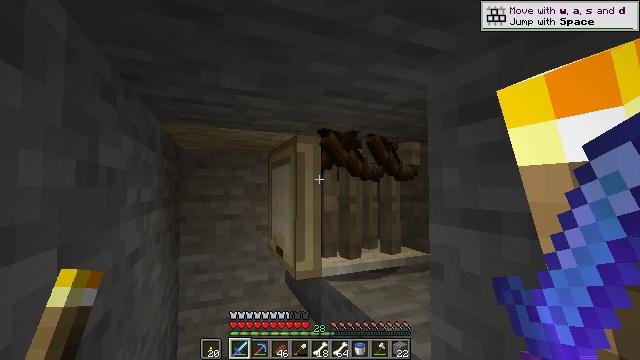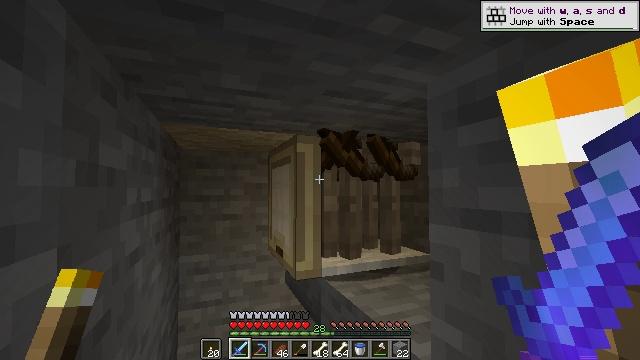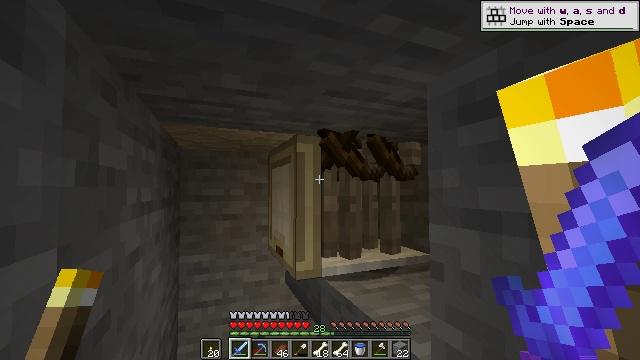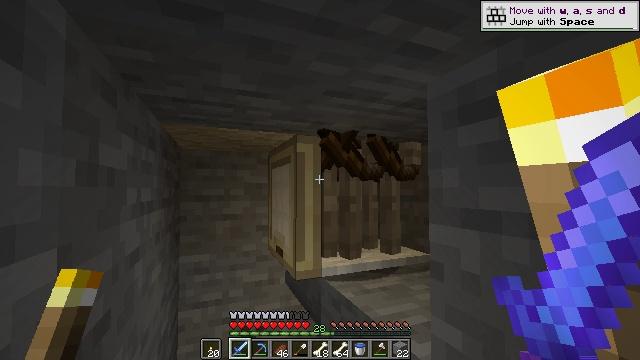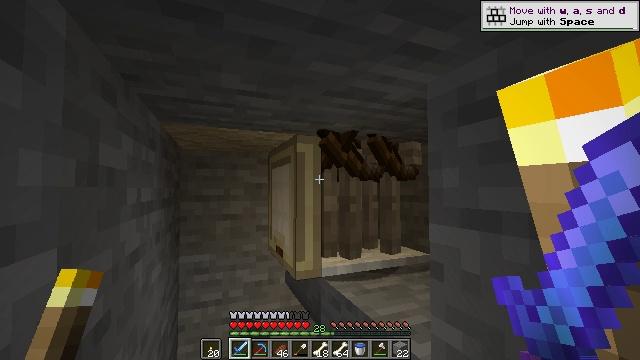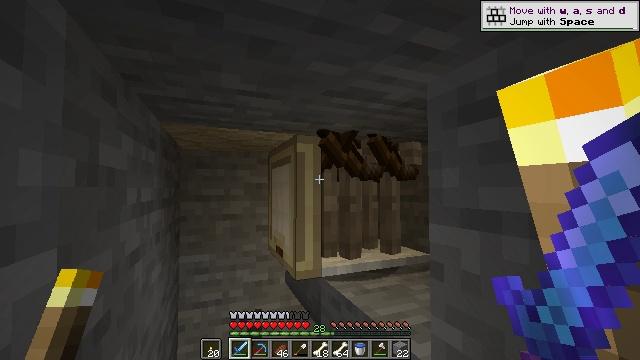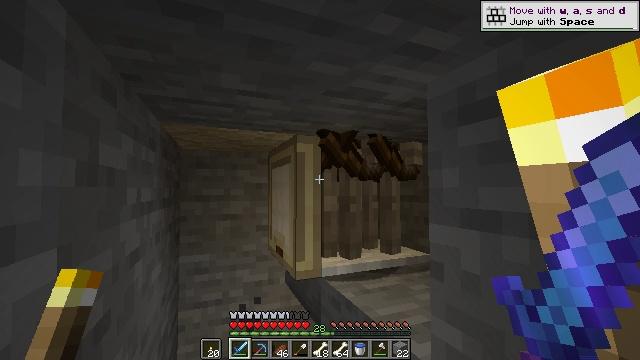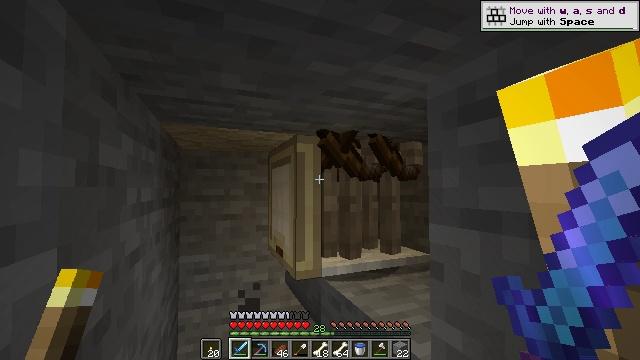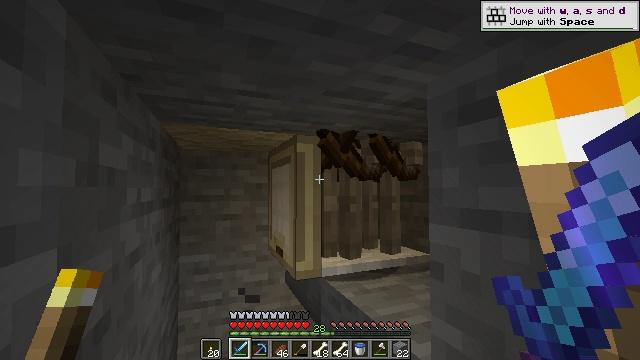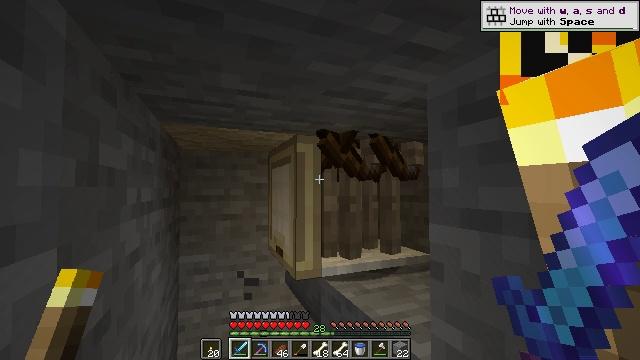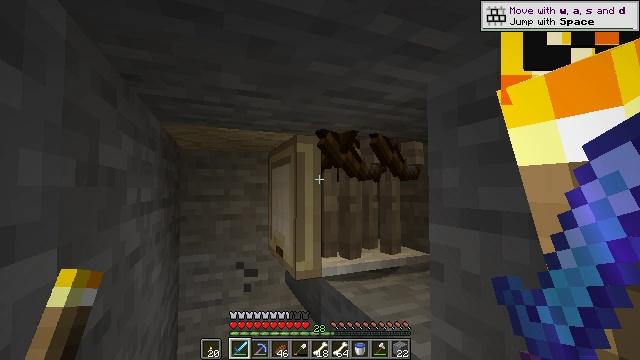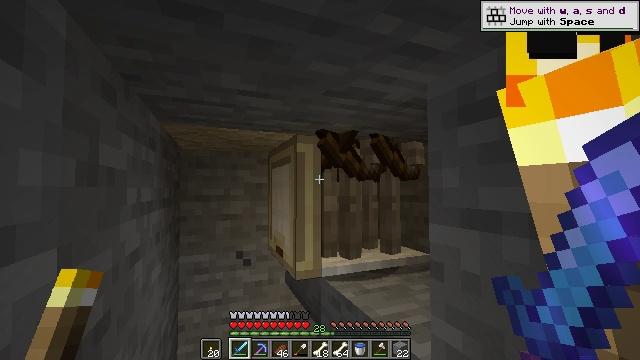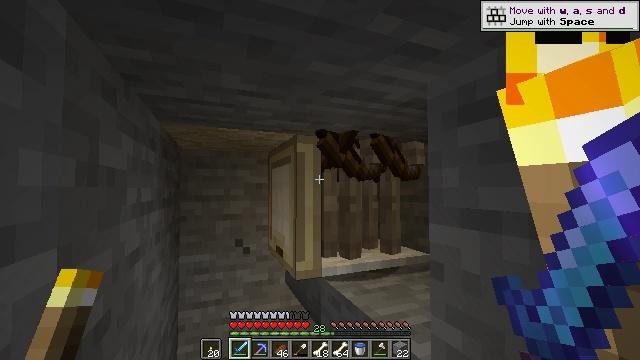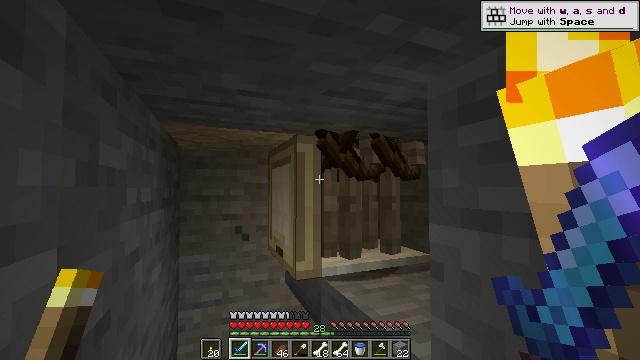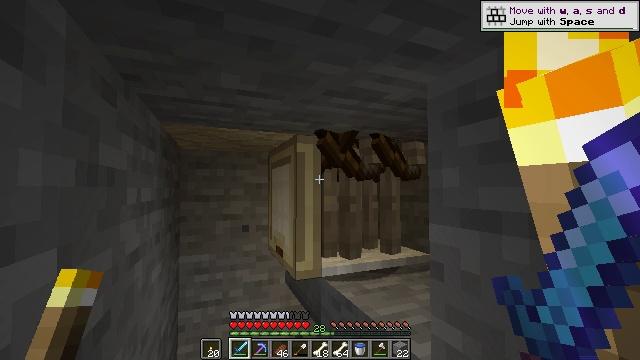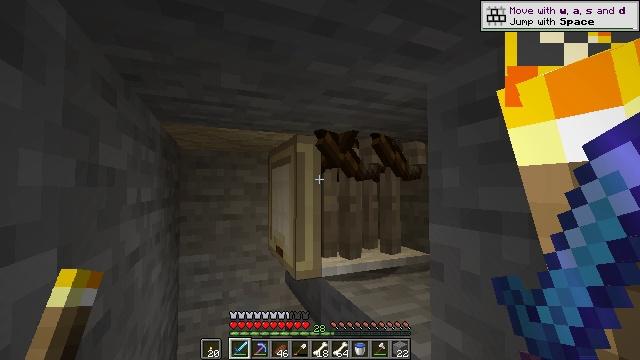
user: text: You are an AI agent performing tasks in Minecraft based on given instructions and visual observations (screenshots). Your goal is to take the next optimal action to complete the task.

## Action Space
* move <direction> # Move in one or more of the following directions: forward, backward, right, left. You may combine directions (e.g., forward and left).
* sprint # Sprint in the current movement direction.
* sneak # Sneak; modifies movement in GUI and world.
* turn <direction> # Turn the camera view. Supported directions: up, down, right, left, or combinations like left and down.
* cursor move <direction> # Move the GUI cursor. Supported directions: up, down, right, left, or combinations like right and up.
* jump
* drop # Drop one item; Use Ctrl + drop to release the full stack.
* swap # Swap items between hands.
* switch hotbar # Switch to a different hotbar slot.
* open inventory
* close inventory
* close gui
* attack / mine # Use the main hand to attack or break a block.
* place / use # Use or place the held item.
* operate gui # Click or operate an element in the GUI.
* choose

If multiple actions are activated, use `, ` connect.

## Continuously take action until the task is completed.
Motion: motion action
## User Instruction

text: Fight a skeleton.
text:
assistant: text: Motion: no_op
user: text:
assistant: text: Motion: no_op
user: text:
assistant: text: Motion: no_op
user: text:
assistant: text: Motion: no_op
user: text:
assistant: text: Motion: no_op
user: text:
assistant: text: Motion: no_op
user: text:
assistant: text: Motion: no_op
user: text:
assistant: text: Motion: no_op
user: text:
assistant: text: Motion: no_op
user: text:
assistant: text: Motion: no_op
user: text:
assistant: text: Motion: no_op
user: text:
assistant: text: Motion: no_op
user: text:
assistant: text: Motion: no_op
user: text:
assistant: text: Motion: no_op
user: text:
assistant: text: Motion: no_op
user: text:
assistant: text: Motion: no_op
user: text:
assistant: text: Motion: no_op
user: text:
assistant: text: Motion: no_op
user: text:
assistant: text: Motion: no_op
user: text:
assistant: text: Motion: no_op
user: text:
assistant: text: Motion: no_op
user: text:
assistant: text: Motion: no_op
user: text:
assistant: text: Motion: no_op
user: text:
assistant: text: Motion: no_op
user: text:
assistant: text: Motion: no_op
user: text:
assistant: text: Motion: no_op
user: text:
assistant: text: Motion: no_op
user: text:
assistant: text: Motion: no_op
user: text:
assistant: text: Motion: no_op
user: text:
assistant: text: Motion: no_op